Question: I am currently trying to use <URL>"' statement, which indeed triggers the alert.
So adding 'myPhotobooth = new Photobooth( document.getElementById( "container" ) );' to my page does not work as <URL>
Would someone please explain what I am missing?
The modified 'photobooth_min.js' source:
'''
/**
*
* Photobooth.js version 0.7
*CUSTOM DEBUG CODE
*/
function ShowAlert() {
alert('show this message');
}
/**
*Rest of photobooth_min.js code, unmodified.
*/
'''
my 'index.html' page:
'''
<!DOCTYPE html>
<html>
<head>
<title>photobooth</title>
</head>
<body>
<div id="example"></div>
<script type="text/javascript" src="photobooth_min.js" onload="ShowAlert()"></script>
<script>
myPhotobooth = new Photobooth( document.getElementById( "example" ) );
</script>
</body>
</html>
'''
my directory structure:

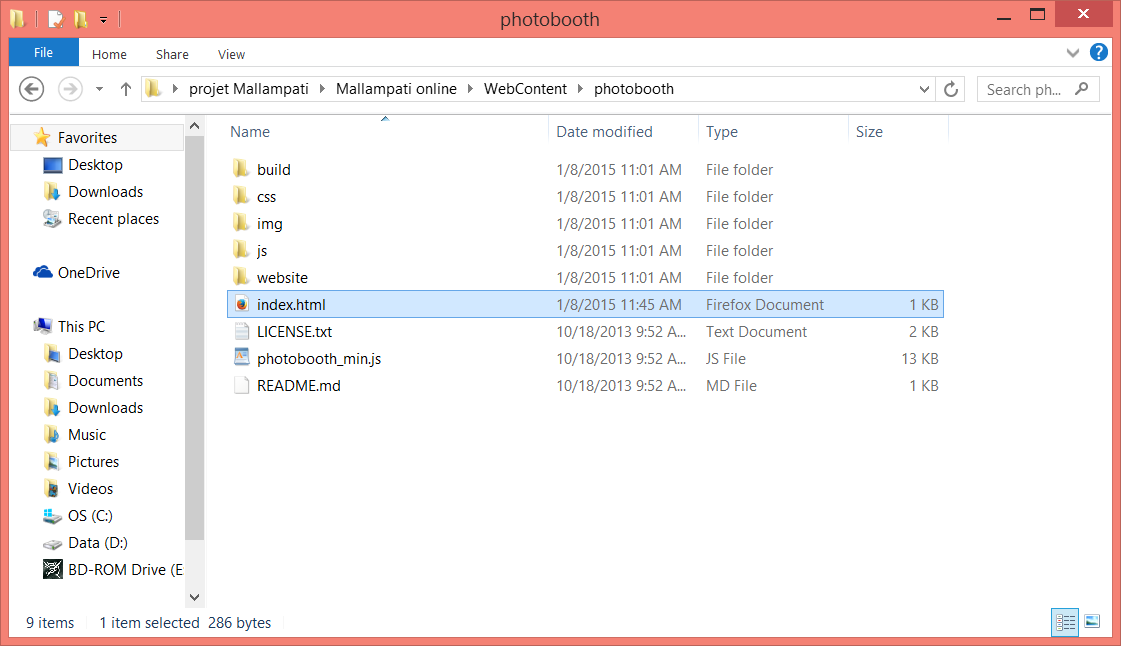
Answer: when you call external script files, you shouldn't have anything inside...
'''
<script type="text/javascript" src="WebContent/photobooth_min.js"></script>
<script>
var myPhotobooth = new Photobooth( document.getElementById( "example" ) );
</script>
'''
the other thing is the 'path' to the file, in this case, and assuming you have this HTML in a file called 'index.html' the structure you are setting is:
'''
|--- index.html
|--- WebContent (folder)
|--- photobooth_min.js
'''
to start, put all in the same folder like:
'''
|-- index.html
|-- photobooth_min.js
'''
and reference the script only as
'''
<script type="text/javascript" src="photobooth_min.js"></script>
'''
P.S. remember that the 'photobooth' script will never work on IE and Safari ... the 2 most used browsers in both Windows an Mac platforms...